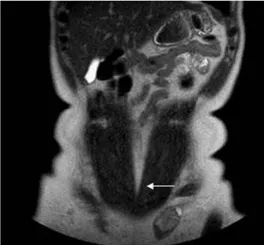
Preoperative MRI revealed oval structures without follicular activity:. Right side (showed with an arrow) -1 x 1.3 cm, located near the anterior abdominal wall.
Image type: radiology (mri)